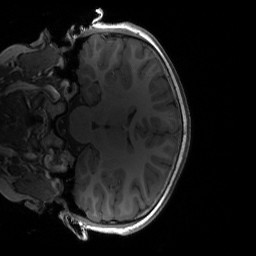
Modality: T1w
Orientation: coronal
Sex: male
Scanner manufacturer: siemens
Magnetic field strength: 3 T
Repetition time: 1.9 s
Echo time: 0.00243 s